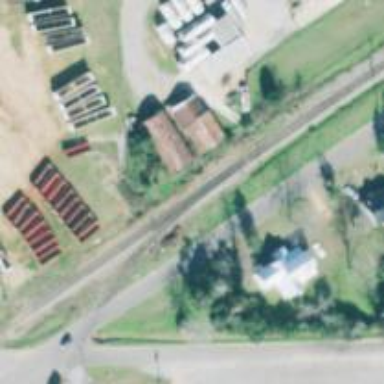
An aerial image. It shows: Railway spur junction.